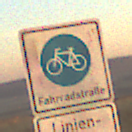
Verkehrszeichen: BeginnFahrradstrasse
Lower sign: BesondereFahrzeugeUndTransportgueter2
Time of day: SunriseSunset
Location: Outdoor (Nature)
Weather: Clear
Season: NotSpecified
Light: Natural